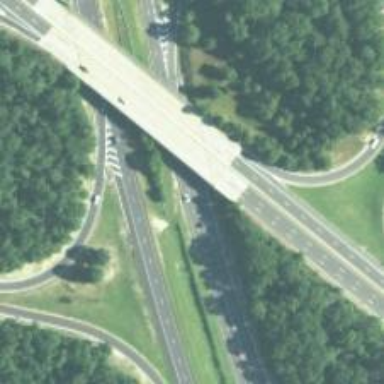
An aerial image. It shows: Cloverleaf junction on motorway link.